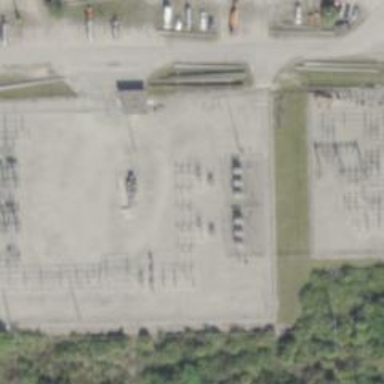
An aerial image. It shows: Switch for power supply.